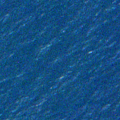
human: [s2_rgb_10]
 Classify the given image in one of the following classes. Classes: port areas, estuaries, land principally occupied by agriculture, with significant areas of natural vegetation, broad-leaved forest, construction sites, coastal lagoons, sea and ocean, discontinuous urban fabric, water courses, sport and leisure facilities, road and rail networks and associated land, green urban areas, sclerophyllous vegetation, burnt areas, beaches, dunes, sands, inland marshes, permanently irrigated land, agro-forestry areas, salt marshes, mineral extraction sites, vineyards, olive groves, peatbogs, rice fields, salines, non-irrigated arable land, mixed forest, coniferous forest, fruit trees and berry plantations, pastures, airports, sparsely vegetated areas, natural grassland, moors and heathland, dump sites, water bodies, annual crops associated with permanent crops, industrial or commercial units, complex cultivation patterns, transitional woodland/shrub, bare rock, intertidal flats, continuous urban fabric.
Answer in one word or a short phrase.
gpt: sea and ocean